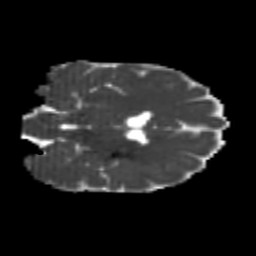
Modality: MD
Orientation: coronal
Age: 25
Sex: female
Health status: healthy
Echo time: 0.074 s